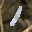
Label: 1